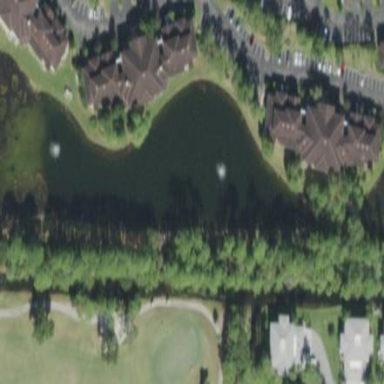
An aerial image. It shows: Pond with natural water.